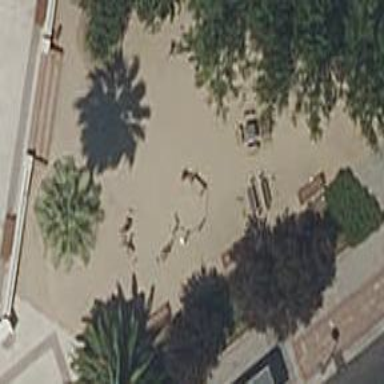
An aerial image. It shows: Fitness station in leisure land area.